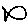
Label: fish